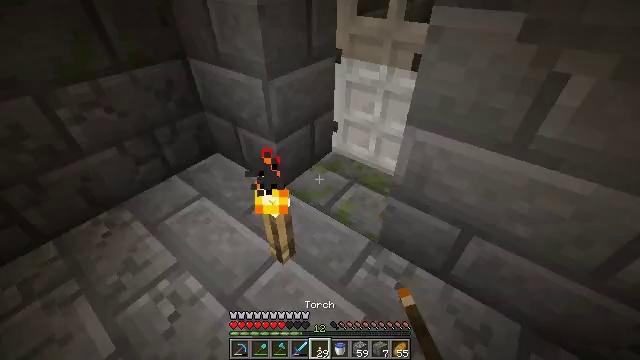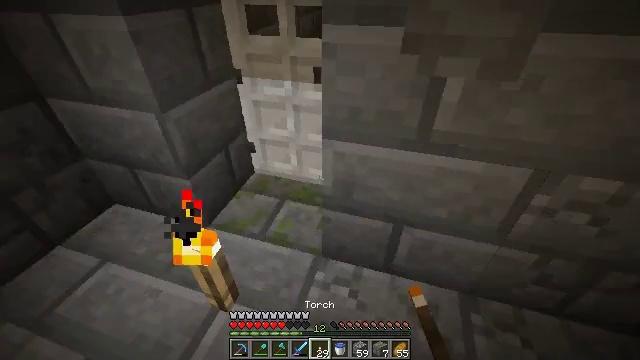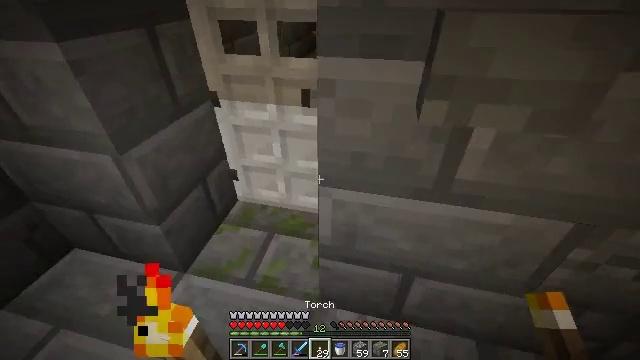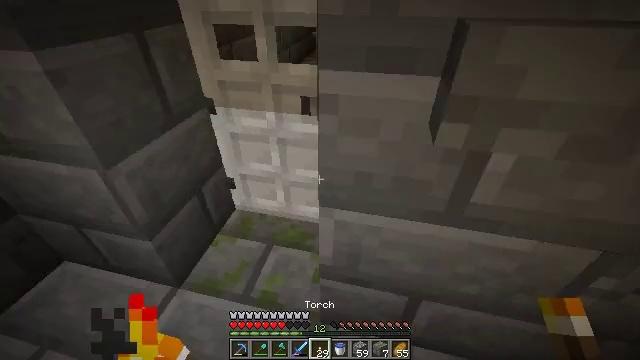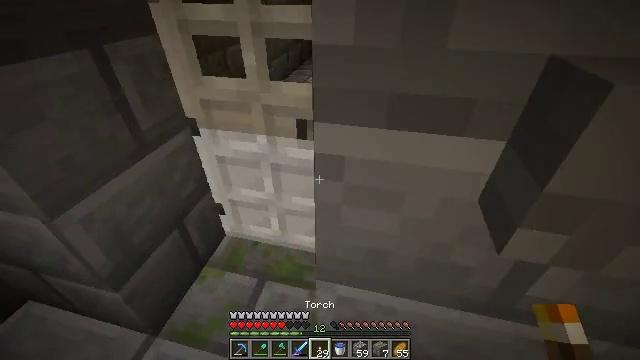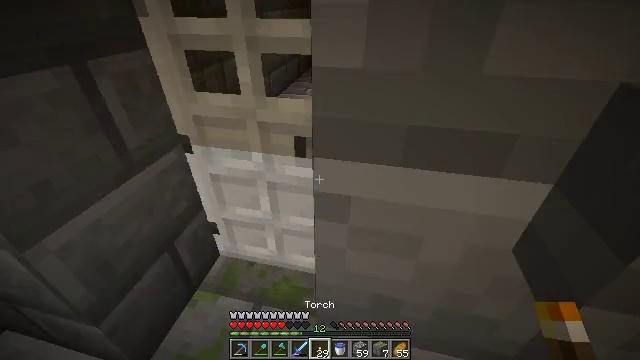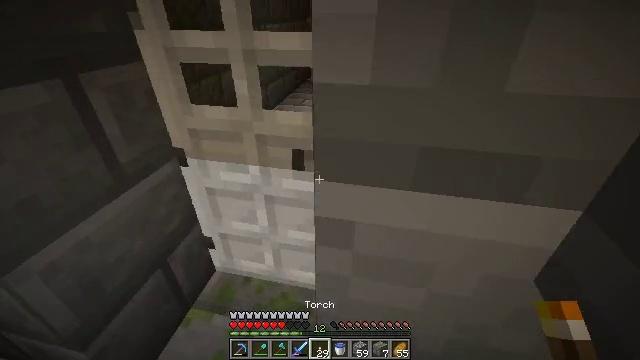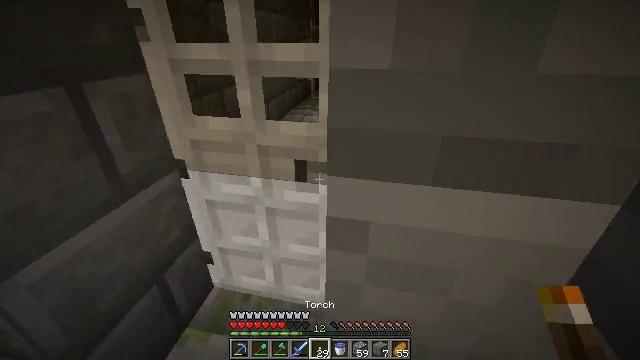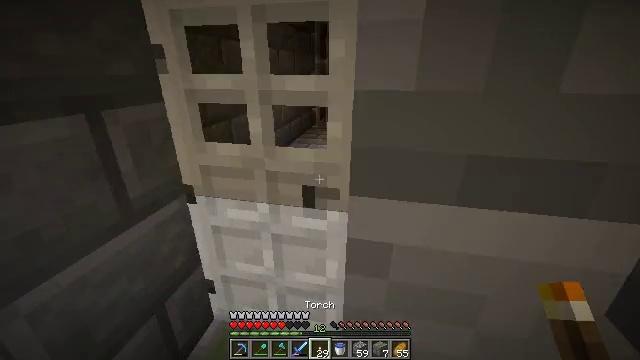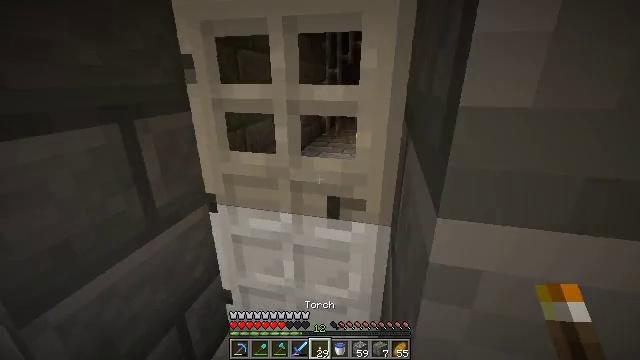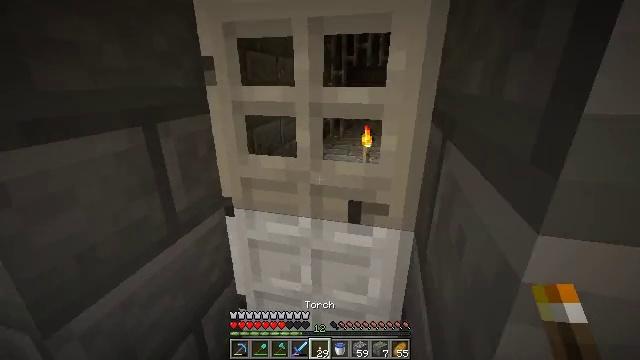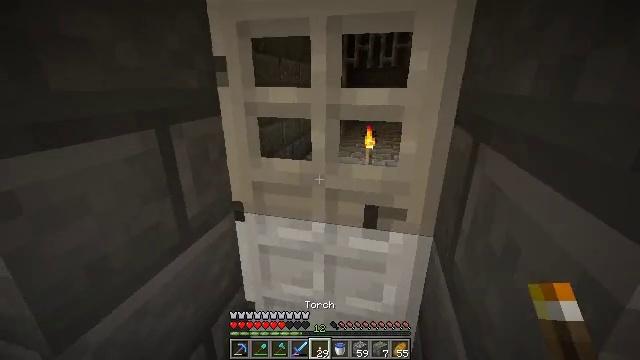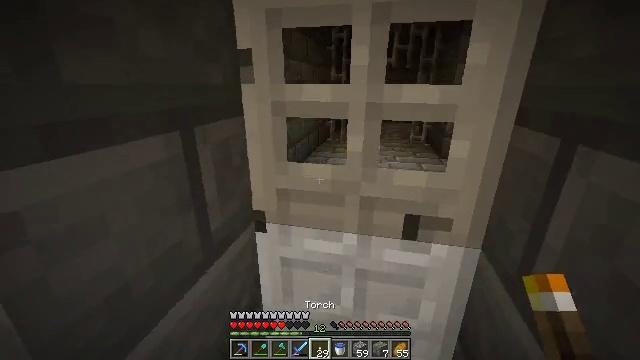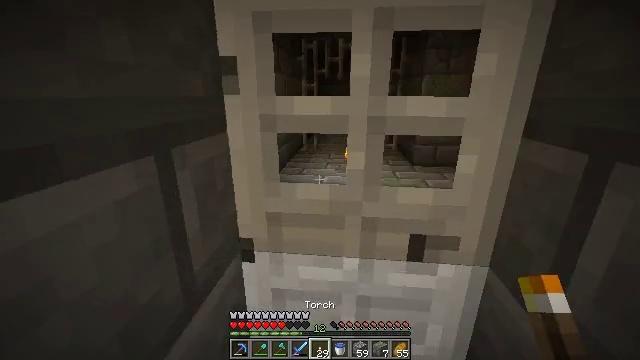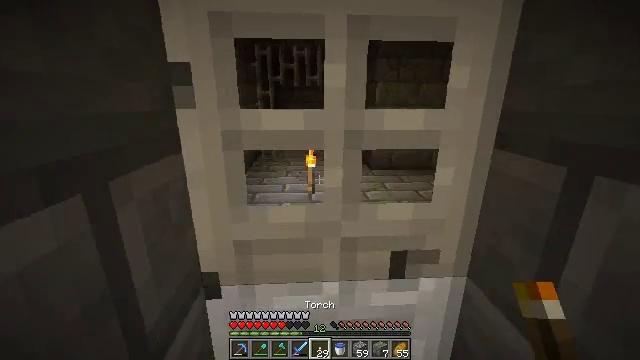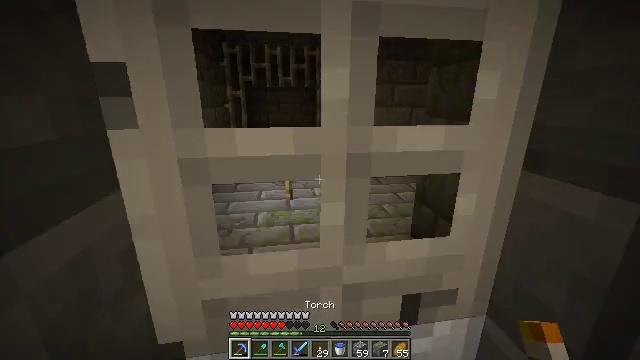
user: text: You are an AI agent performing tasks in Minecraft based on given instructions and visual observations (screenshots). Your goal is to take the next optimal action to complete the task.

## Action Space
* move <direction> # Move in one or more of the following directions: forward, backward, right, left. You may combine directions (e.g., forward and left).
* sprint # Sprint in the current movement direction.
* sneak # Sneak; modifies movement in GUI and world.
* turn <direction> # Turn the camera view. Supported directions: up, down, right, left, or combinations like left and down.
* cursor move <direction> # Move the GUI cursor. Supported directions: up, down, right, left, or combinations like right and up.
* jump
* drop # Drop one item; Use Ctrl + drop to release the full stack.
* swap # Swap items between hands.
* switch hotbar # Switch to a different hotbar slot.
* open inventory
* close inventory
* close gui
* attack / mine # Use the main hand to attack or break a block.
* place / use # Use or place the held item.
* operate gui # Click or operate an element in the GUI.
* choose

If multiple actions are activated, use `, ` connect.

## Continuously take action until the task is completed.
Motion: motion action
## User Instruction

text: Left click on the iron door to break it.
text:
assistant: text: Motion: move forward, turn right and up
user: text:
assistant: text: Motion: move forward, turn right
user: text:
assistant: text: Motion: move forward
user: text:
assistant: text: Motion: move forward
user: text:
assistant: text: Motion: turn up
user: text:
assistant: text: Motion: turn up
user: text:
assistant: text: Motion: turn up
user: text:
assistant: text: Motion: move forward, turn up
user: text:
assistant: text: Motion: move forward and move left, turn left and up
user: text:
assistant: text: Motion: move forward and move left
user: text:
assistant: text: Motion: move forward and move left
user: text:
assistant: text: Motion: move forward and move left, turn right
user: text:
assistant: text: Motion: move forward, turn right and up
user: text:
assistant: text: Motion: move forward, turn right and up
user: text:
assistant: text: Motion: move forward, turn right, switch to hotbar 1
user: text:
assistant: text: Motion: move forward, attack / mine, switch to hotbar 1
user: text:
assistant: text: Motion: move forward, attack / mine, switch to hotbar 1
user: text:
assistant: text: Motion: move forward, attack / mine, switch to hotbar 1
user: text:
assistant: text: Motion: attack / mine
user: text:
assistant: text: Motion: attack / mine
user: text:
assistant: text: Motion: attack / mine
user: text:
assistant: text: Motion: attack / mine
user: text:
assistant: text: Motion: attack / mine
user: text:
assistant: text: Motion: attack / mine
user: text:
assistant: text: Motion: attack / mine